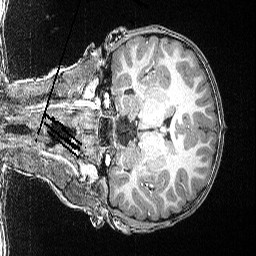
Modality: T1w
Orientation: coronal
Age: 74
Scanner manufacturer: siemens
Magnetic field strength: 3 T
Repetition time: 2.5 s
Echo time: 0.00347 s